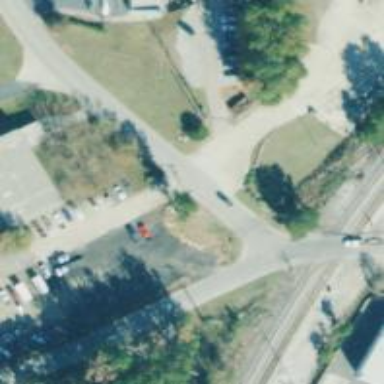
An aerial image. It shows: Uncontrolled crossing.